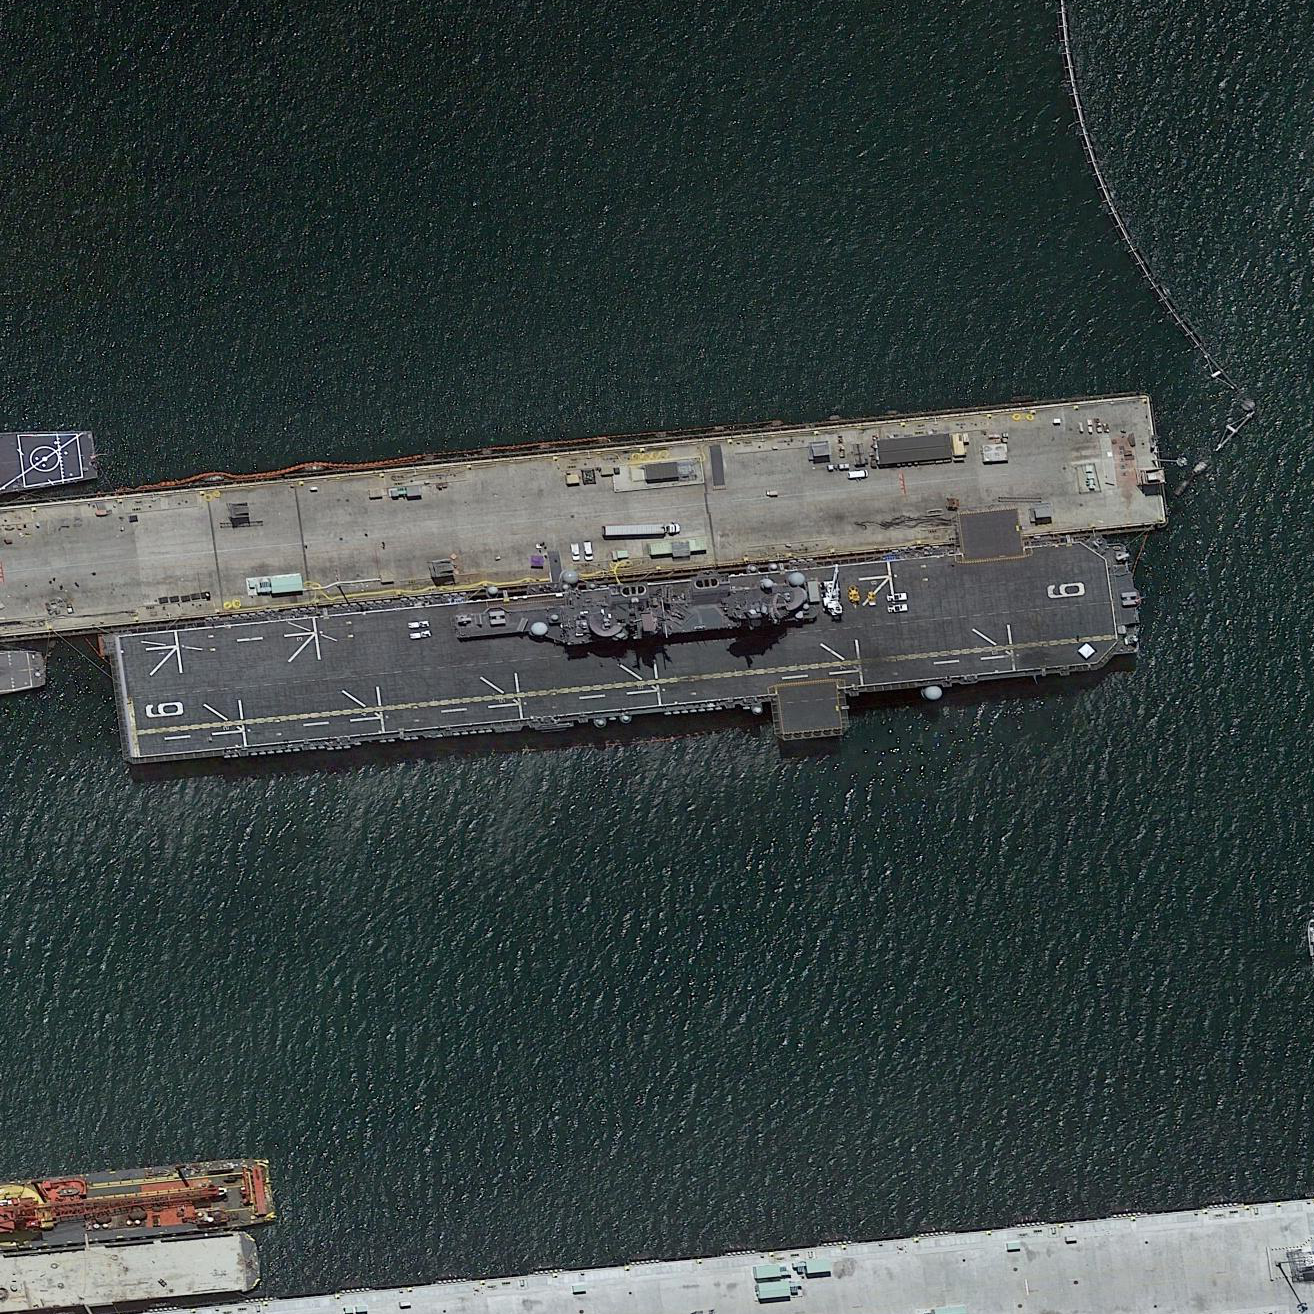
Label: assault